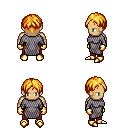
a pixel art fantasy rpg character, male body template, human, tanned skin, chain mail, red pants, light blonde parted hairstyle, gold gloves, gold boots, four views (front, back, left, right), 2x2 character sprite sheet, small pixel art, hard edges, no anti-aliasing